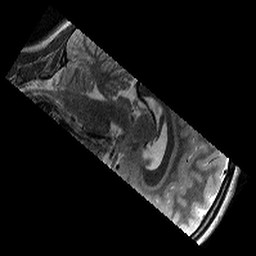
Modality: T2w
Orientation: sagittal
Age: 11
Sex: female
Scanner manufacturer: siemens
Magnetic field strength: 3 T
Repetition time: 9.23 s
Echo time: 0.067 s